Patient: sex F, age 73
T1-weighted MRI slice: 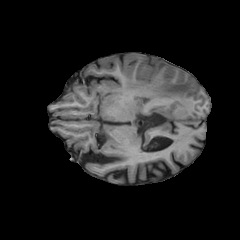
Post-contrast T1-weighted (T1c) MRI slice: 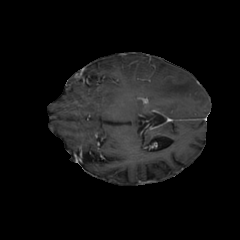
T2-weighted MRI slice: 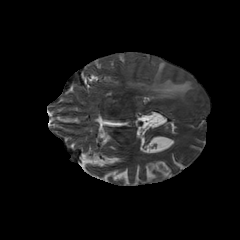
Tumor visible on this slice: yes
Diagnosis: Glioblastoma, IDH-wildtype
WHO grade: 4